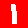
Digit: 1